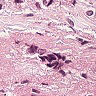
Metastatic tissue present: yes